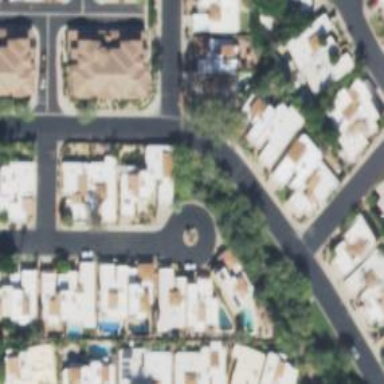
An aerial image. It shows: Smooth asphalt road in residential area.